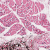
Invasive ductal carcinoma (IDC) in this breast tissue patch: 0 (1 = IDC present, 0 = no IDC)